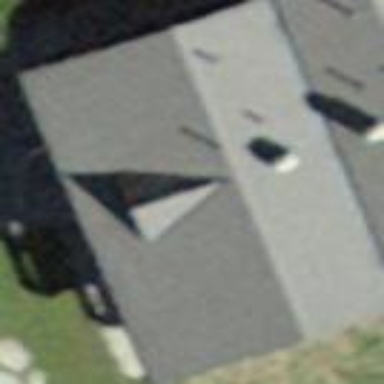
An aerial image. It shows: Gabled roof adorns the apartments building.